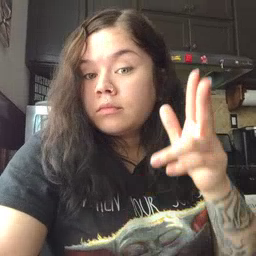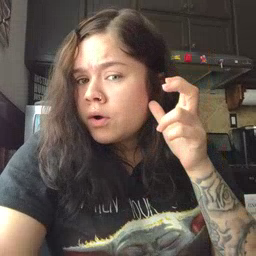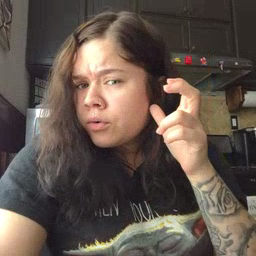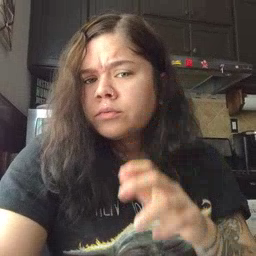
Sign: hear